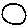
Label: circle